Brain MRI, t1w sequence, axial 2D slice.
Patient: age 52, sex M, weight 78 kg, height 1.78 m
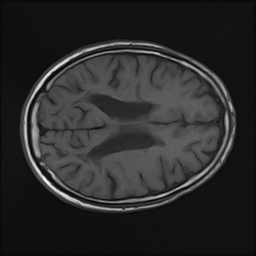